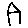
Label: house